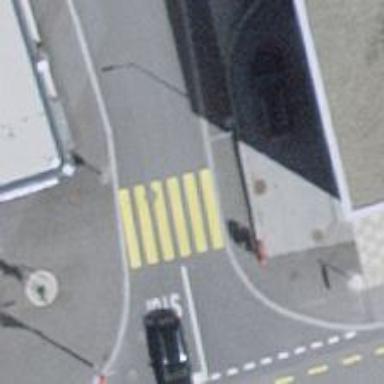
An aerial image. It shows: Uncontrolled zebra crossing.